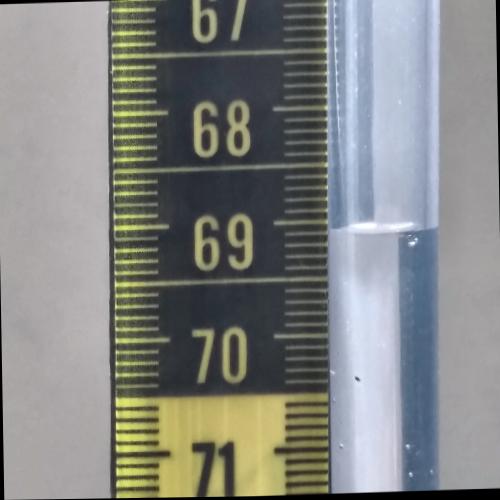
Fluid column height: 69.1 cm